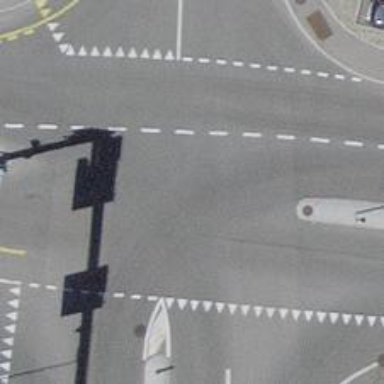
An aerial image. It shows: Road with traffic signals.